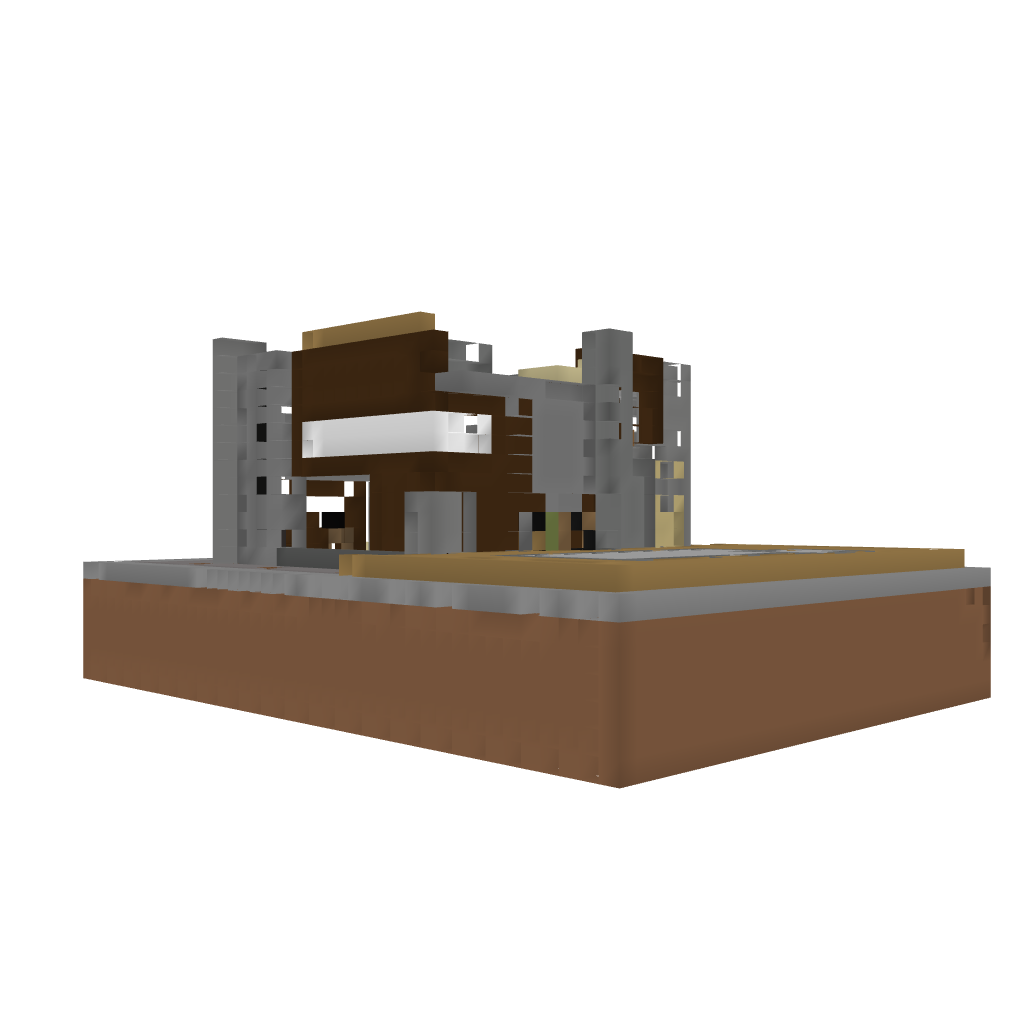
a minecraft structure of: Ultimate Modern House #2